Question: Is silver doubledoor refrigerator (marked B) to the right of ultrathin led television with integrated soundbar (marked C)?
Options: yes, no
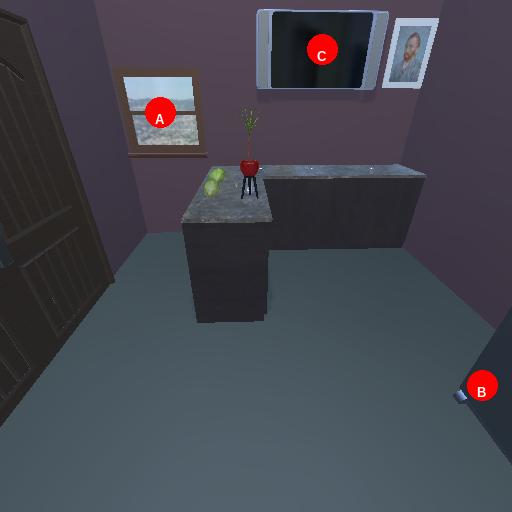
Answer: yes